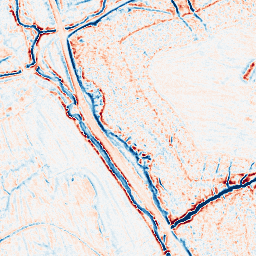
Category: edge_preserving
Decomposition family: bilateral
Decomposition parameters: d: 9
sigma_color: 50
sigma_space: 150
Upsampling method: quintic
Upsampling parameters: scale: 2
Upsampling scale: 2